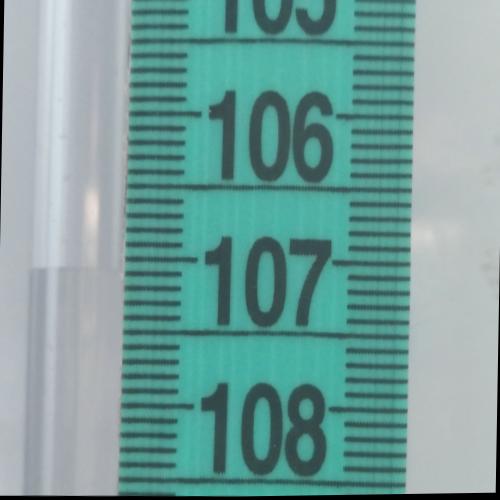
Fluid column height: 107.1 cm